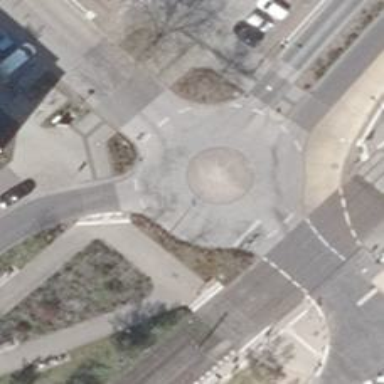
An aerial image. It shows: Tertiary road made of asphalt leading to roundabout junction.